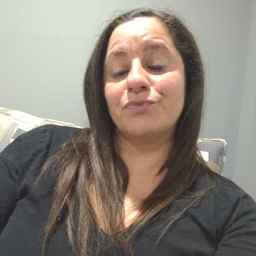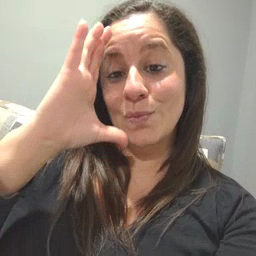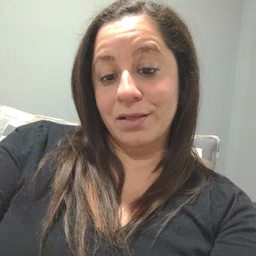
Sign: will